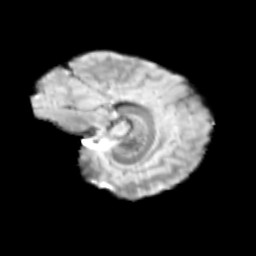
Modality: T2w
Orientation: sagittal
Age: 9
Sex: male
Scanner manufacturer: siemens
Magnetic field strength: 3 T
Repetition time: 3.8 s
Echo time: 0.07 s